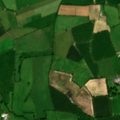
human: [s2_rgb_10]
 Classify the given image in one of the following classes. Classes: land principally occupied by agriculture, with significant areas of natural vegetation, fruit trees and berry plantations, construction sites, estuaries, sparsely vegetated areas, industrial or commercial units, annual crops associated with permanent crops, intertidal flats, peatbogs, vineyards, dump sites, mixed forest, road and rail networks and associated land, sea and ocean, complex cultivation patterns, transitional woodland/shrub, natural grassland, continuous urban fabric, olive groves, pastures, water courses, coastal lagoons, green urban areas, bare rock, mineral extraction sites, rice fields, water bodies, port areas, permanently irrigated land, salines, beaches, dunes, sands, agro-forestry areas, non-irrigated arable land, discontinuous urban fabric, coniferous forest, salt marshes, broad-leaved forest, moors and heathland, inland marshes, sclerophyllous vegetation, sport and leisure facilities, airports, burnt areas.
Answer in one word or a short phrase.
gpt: non-irrigated arable land, pastures